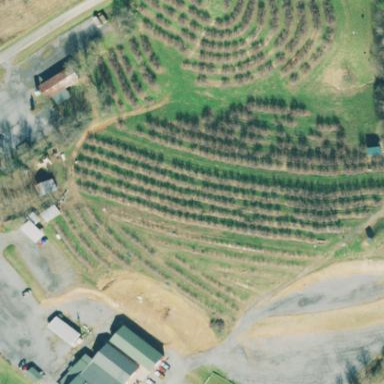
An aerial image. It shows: Orchard.